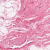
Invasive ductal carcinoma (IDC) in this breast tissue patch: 0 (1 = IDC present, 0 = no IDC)